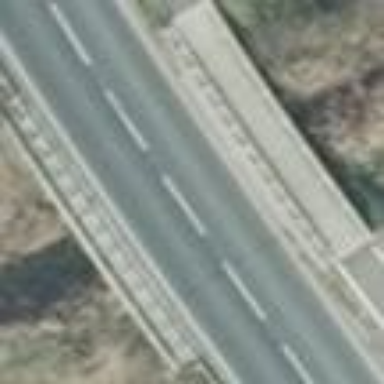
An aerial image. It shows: Man-made bridge.